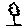
Label: tree